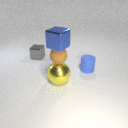
large yellow metal sphere to the left of small blue rubber cylinder